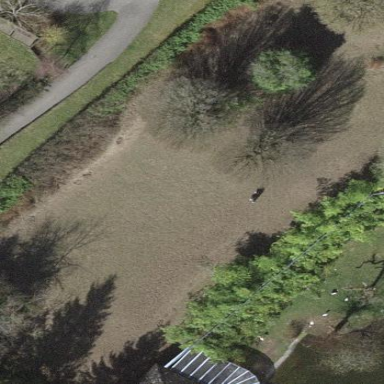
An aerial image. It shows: Lovely park for leisure and relaxation.